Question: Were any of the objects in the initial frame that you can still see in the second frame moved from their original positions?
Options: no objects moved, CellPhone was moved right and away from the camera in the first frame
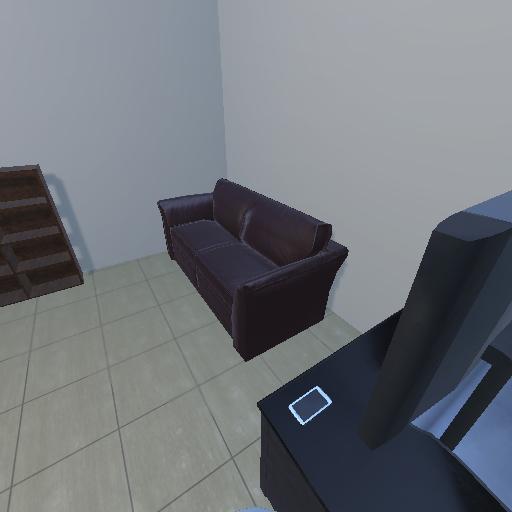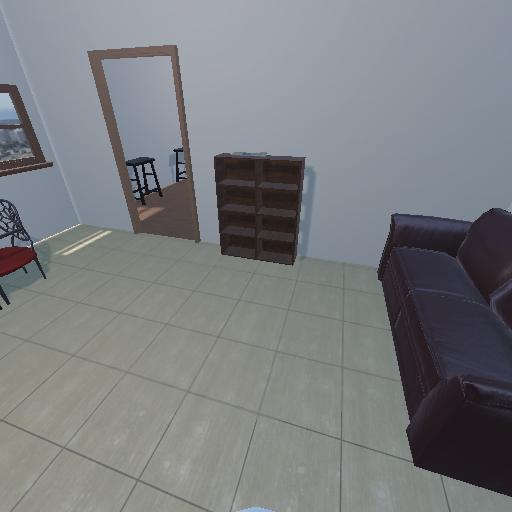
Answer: no objects moved